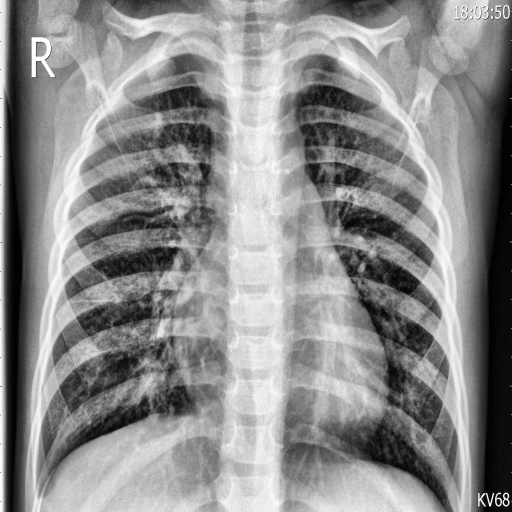
Finding: PNEUMONIA